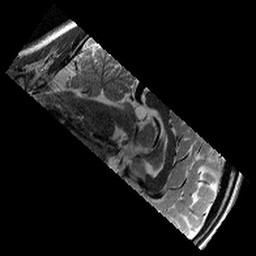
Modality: T2w
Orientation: sagittal
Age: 10
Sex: male
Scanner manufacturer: siemens
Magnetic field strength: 3 T
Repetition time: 9.23 s
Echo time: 0.067 s